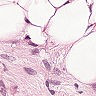
Metastatic tissue present: yes